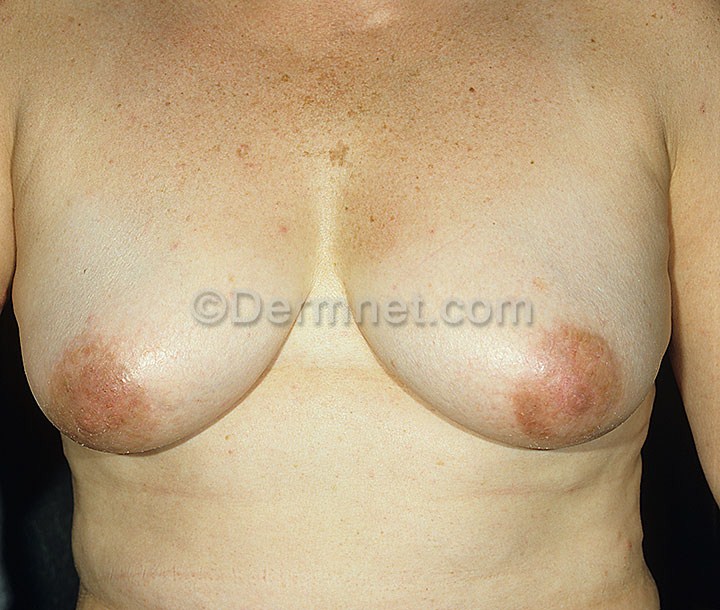
Disease: Eczema Photos